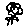
Label: flower